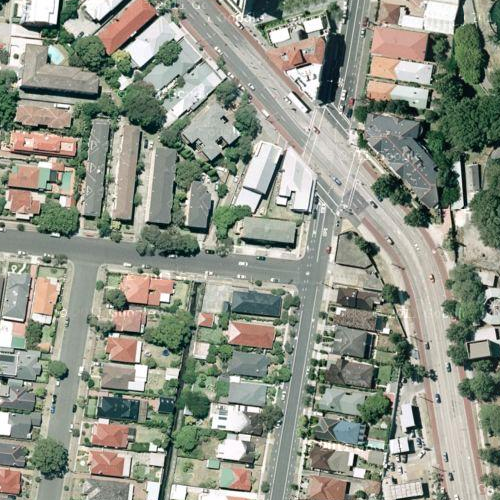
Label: sydney